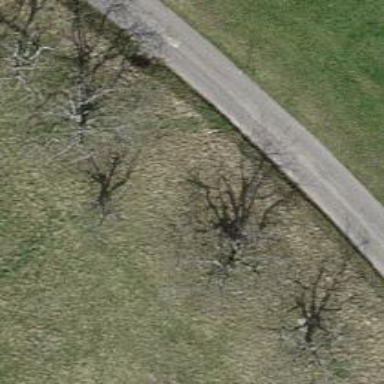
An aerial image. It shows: Single tag "natural: tree."